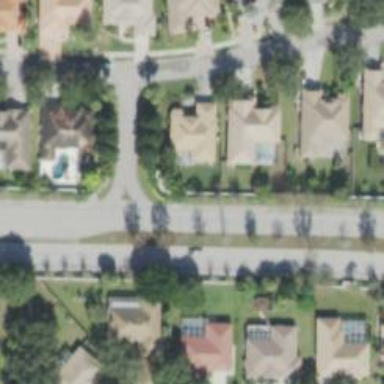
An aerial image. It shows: Residential road.